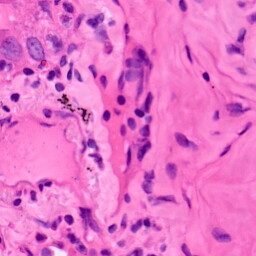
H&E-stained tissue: Lung